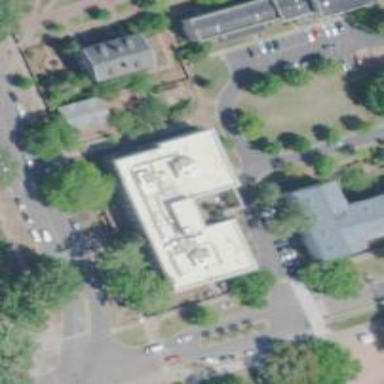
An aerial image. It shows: View of university building.